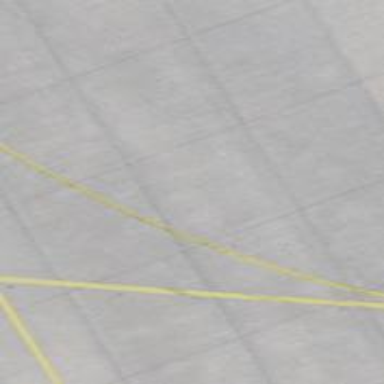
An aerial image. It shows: View of taxiway at the airport.